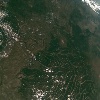
Label: land